Fundus camera: zeiss
Shooting center: fovea
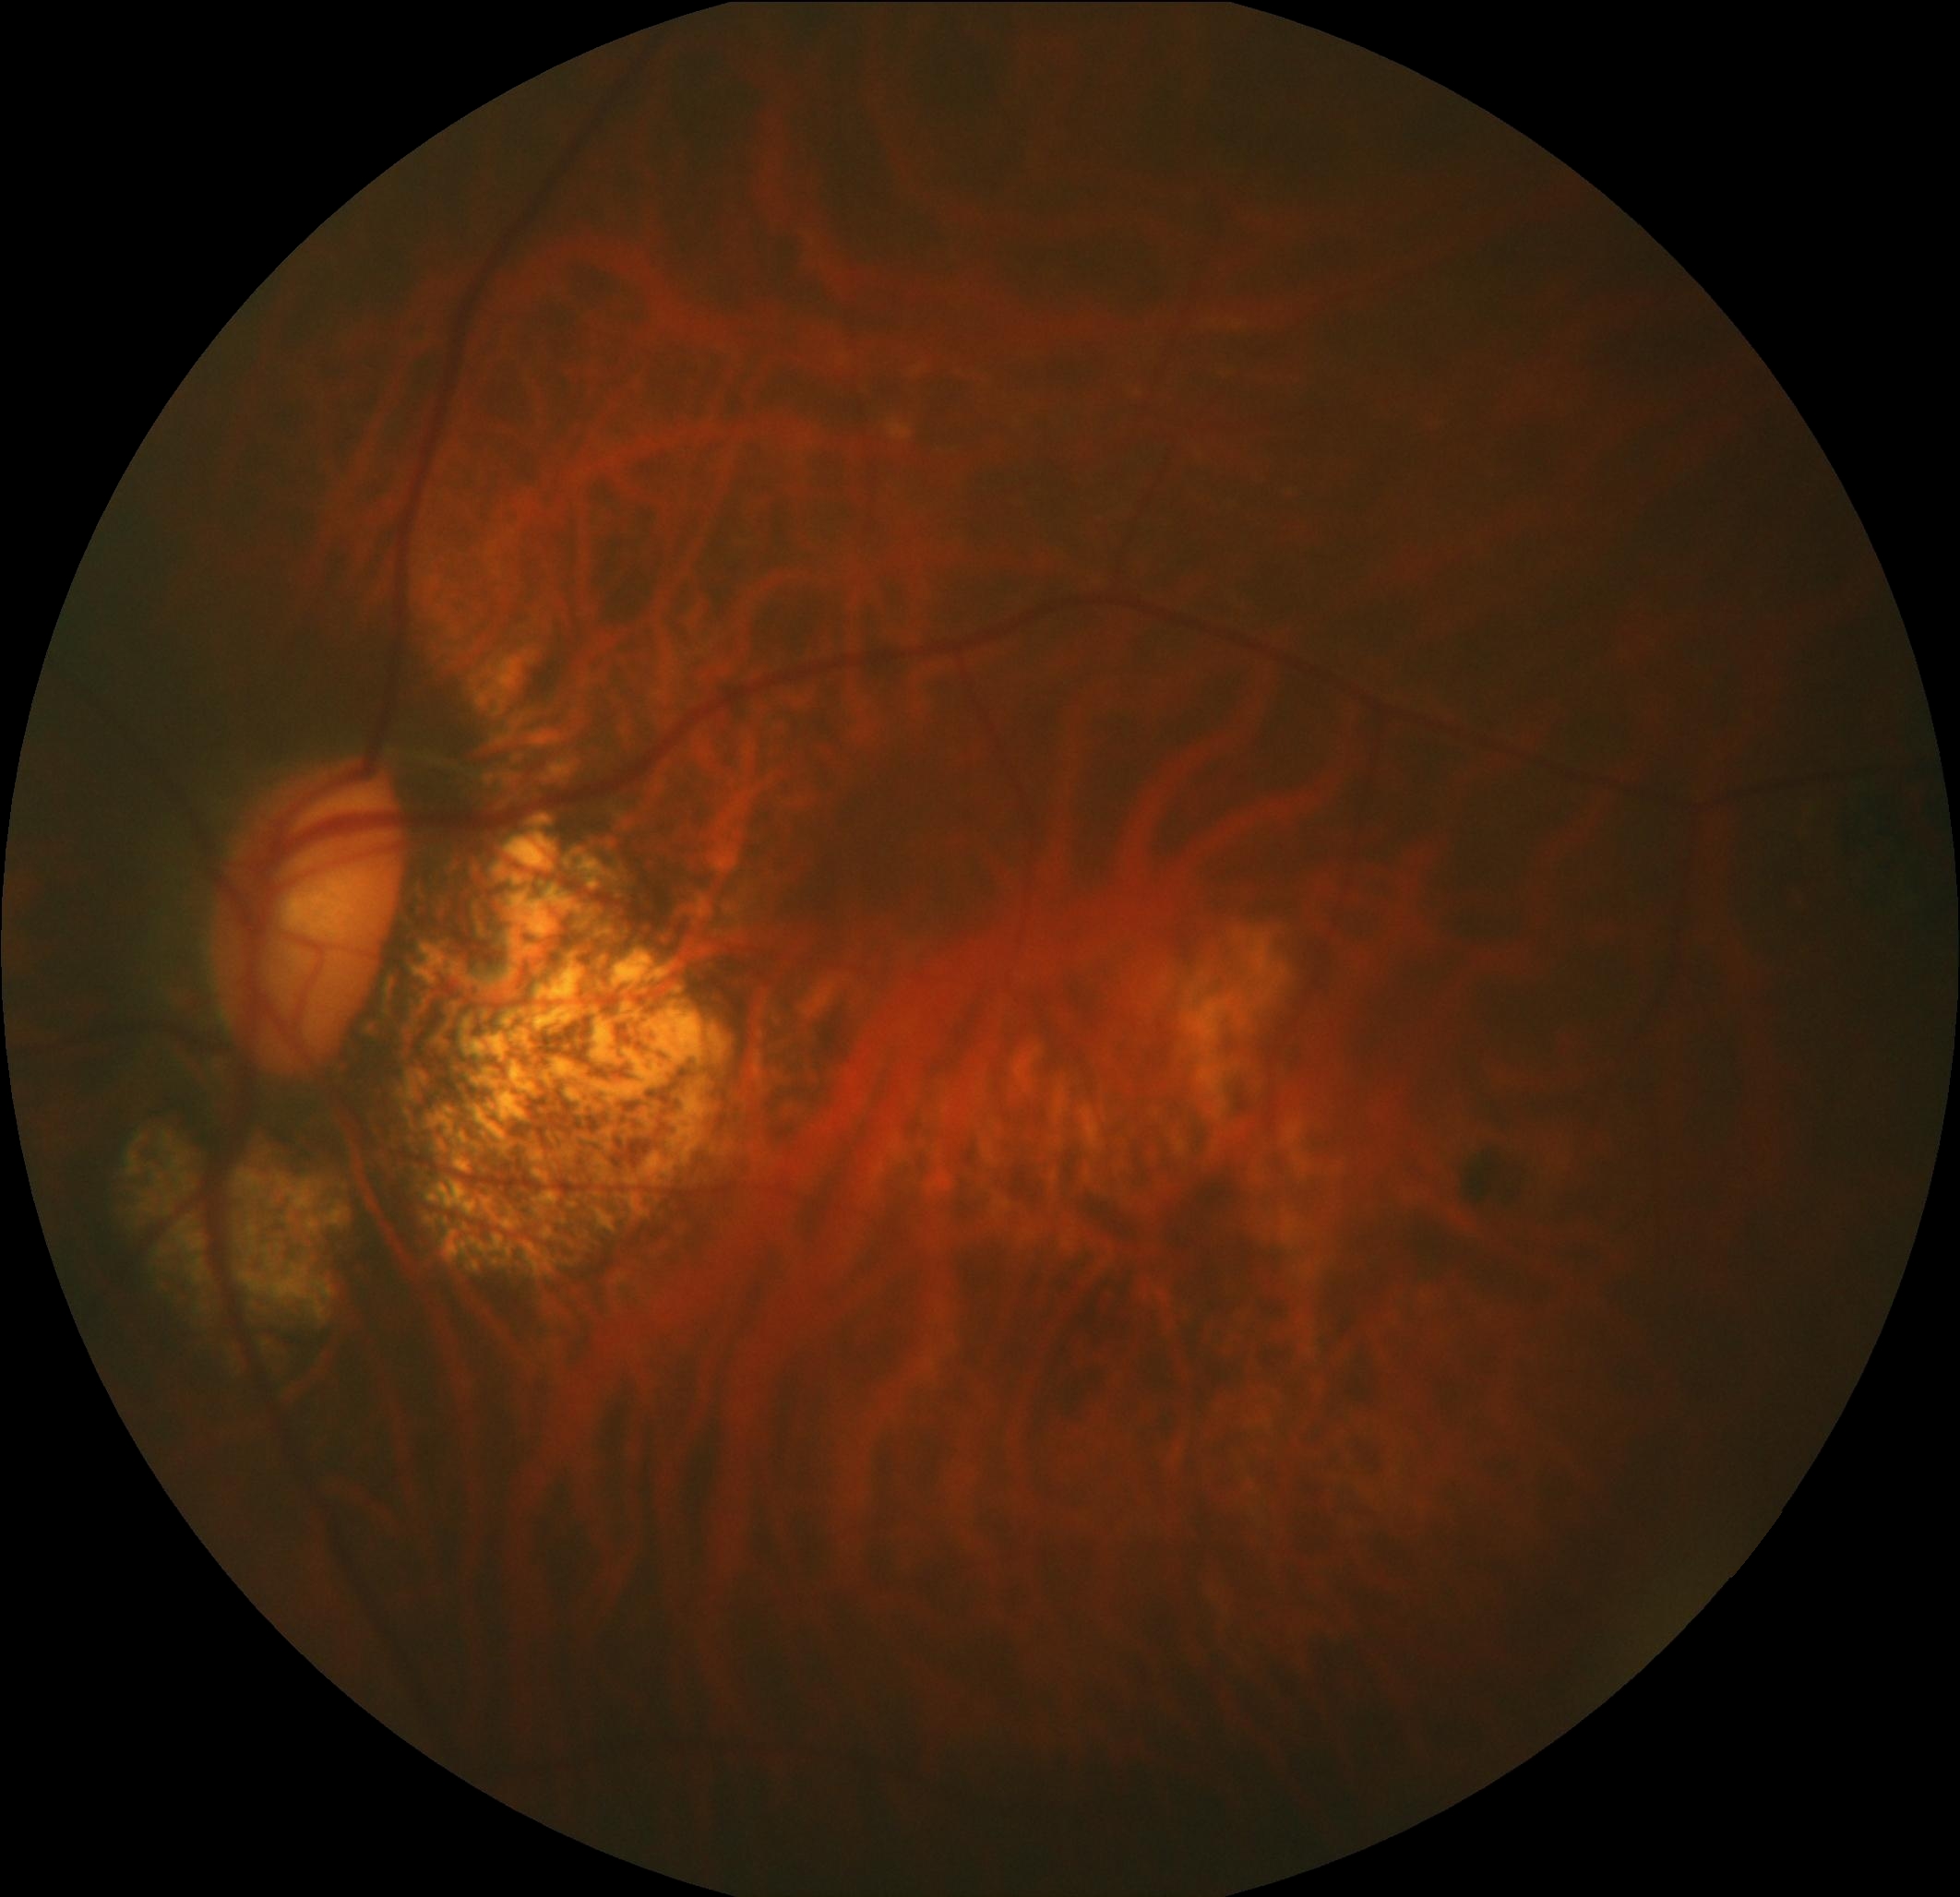
Pathologic myopia: yes
Patchy retinal atrophy: present
Retinal detachment: absent